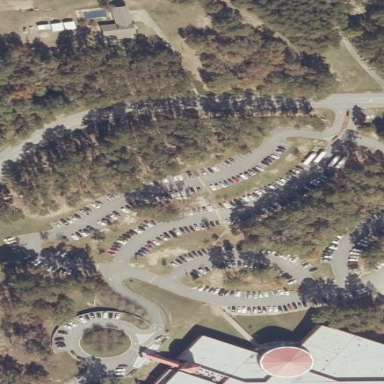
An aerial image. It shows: Parking space is available.